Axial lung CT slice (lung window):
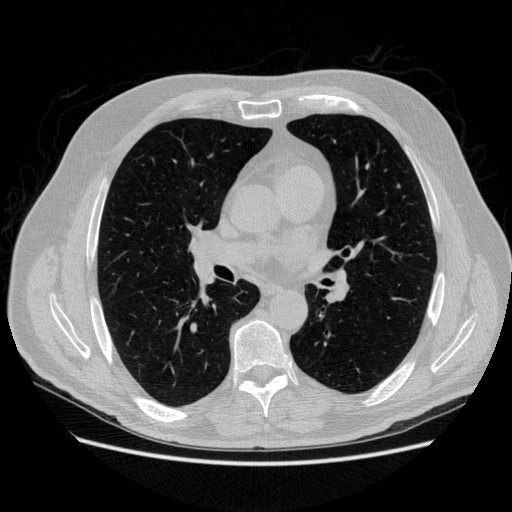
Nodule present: no